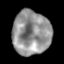
Tissue: lung
Cell type: Epithelial cells
Senescence score: 0.2349
Nuclear area (px): 1650
Mean DAPI intensity: 146.974